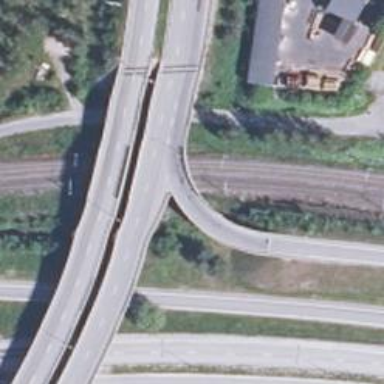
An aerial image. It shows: Trunk highway with bridge.